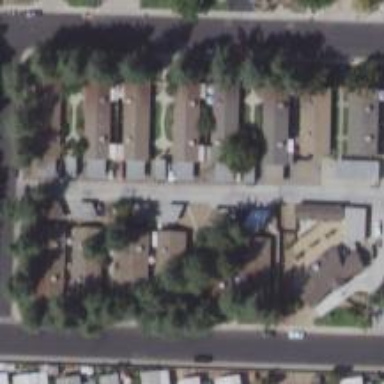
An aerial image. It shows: Alley classified as service road.